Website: ulta-beauty
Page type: payment
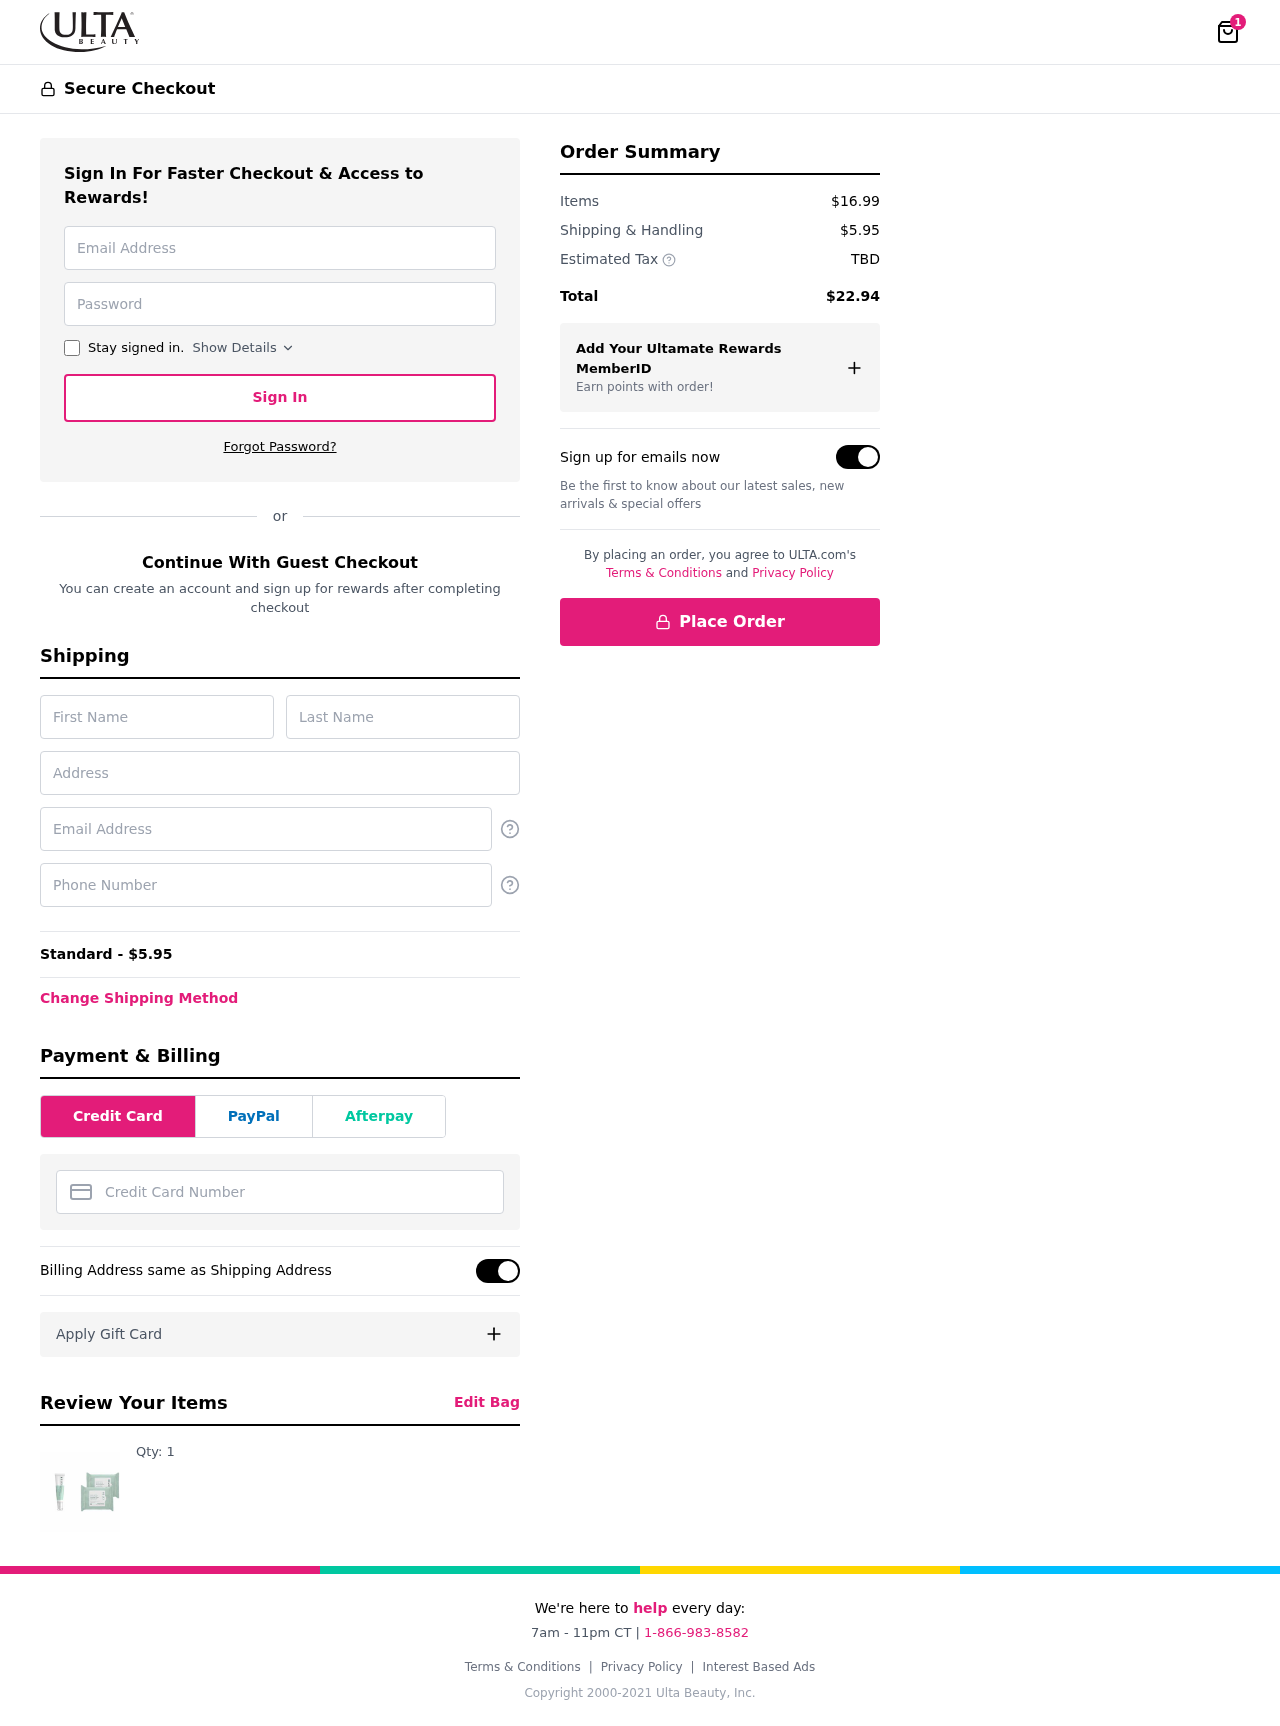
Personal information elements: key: PII_CARD_NUMBER
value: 6011 3786 7600 9024
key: PII_EMAIL
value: jpayne@yahoo.com
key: PII_FIRSTNAME
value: Jeffrey
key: PII_LASTNAME
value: Payne
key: PII_PHONE
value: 9323483569
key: PII_STREET
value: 08985 Johnston Spurs Apt. 187
Product elements: key: PRODUCT1_QUANTITY
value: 1
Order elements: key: ORDER_NUM_ITEMS
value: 1
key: ORDER_SHIPPING_COST
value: $5.95
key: ORDER_SHIPPING_COST
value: Standard - $5.95
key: ORDER_SUBTOTAL
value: $16.99
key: ORDER_TAX
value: TBD
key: ORDER_TOTAL
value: $22.94